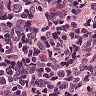
Metastatic tissue present: no